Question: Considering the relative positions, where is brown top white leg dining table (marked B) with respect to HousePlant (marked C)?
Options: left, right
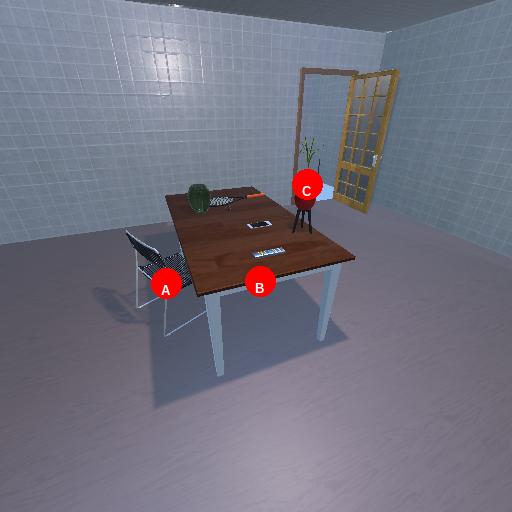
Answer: left